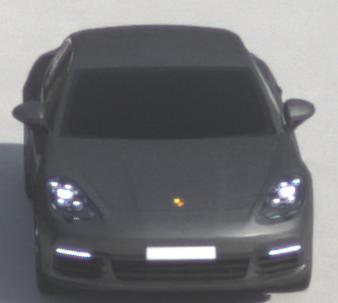
Make: Porsche
Model: Panamera
Detailed model: Panamera (971)
Model produced from: 2016/11
Model produced until: 2018/08
Doors: 5
Color: gray
Road condition: dry road
Daytime: morning or afternoon
Contrast: medium contrast